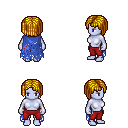
a pixel art fantasy rpg character, female body template, dark elf, purple skin, blue tattered cape, red pants, blonde pageboy hairstyle, four views (front, back, left, right), 2x2 character sprite sheet, small pixel art, hard edges, no anti-aliasing